Interaction volume radius: 5 \u00c5
Interaction volume height: 20 \u00c5
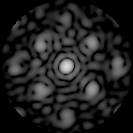
Disorder parameter: 0.4871